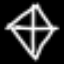
Label: diamond